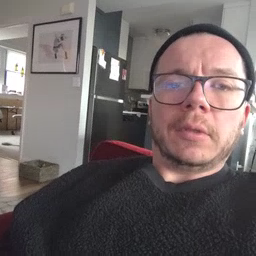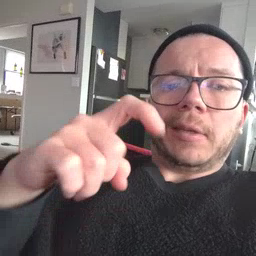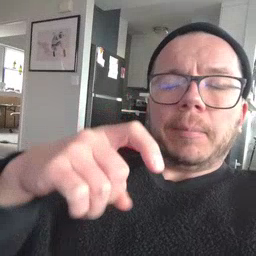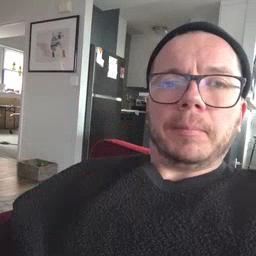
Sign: time